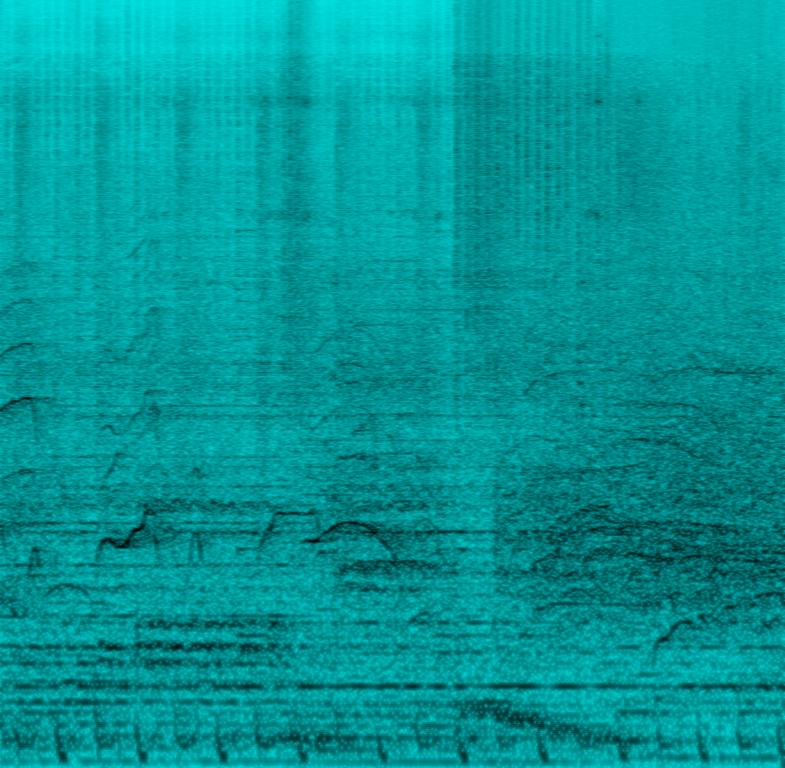
The song is an instrumental track for a live performance act. The song is medium tempo with a male singer singing to a strong drumming rhythm, groovy bass line, keyboard accompaniment along with an amateur playing tambourine percussion. The song has poor audio quality.